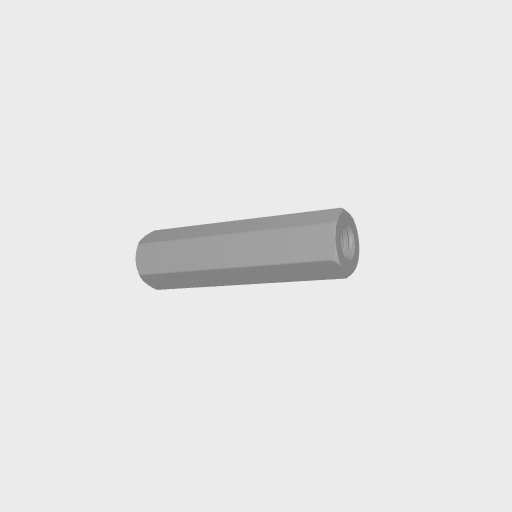
Part: Standoff8RID28